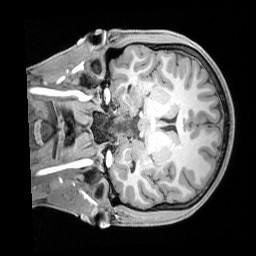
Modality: T1w
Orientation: coronal
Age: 24
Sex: male
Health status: healthy
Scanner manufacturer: siemens
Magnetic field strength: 3 T
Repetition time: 1.65 s
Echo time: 0.00182 s